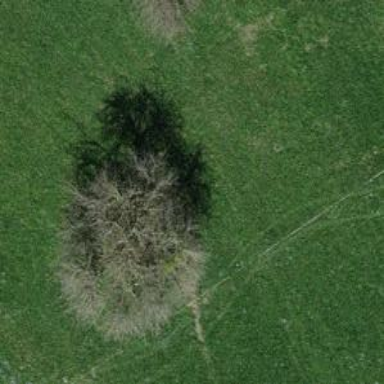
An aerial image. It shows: Agricultural area with broadleaved deciduous trees.